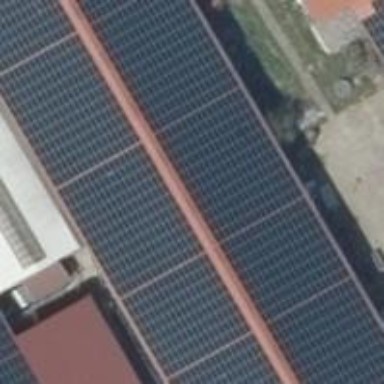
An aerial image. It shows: Solar power generator using photovoltaic panels.